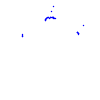
Particle: kaon